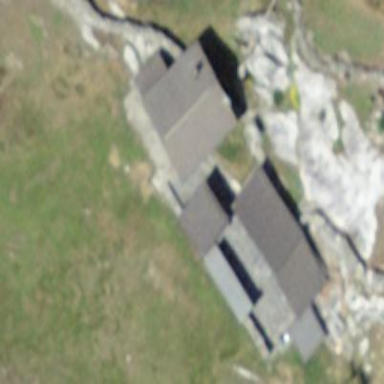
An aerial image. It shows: Cabin.